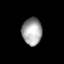
Tissue: lung
Cell type: Endothelial cells
Senescence score: 0.5725
Nuclear area (px): 533
Mean DAPI intensity: 162.872